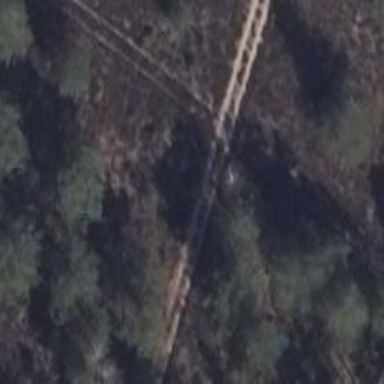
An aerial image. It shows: Sandy track with grade3 tracktype.